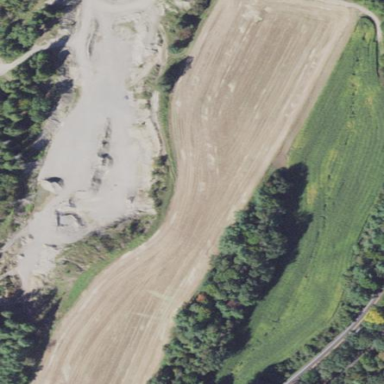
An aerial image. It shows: Industrial area used as quarry.